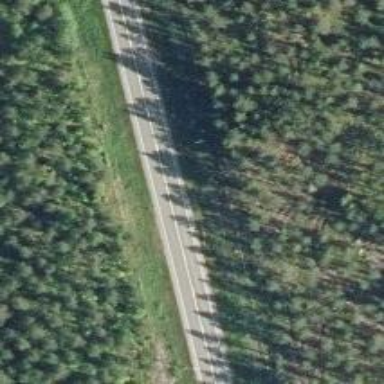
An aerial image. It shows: Asphalt trunk highway.